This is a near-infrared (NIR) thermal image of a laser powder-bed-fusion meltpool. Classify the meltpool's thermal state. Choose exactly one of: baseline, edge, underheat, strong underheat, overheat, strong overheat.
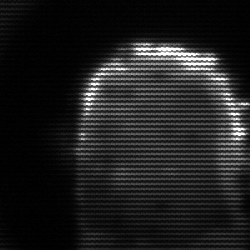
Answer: baseline